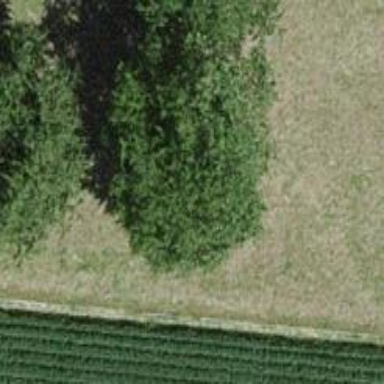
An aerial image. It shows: Agricultural area with broadleaved deciduous trees.